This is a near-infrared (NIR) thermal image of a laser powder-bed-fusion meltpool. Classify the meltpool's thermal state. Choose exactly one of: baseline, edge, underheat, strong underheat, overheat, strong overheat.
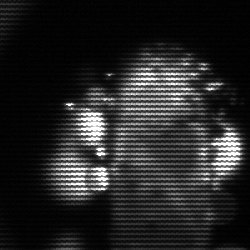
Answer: strong underheat